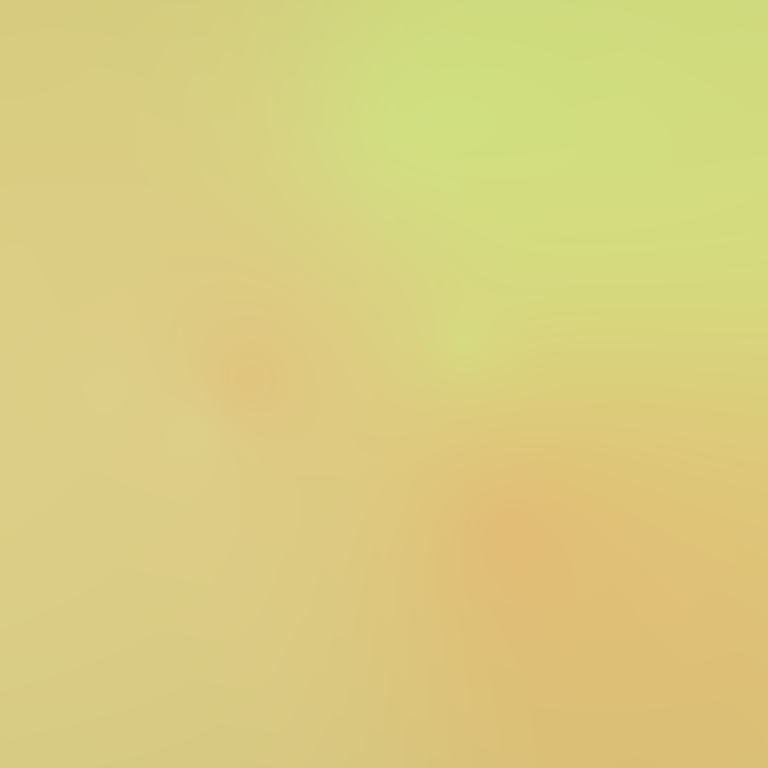
Abstract light effect, smooth gradient from soft yellow to muted green, calm atmosphere, diffuse light, no room, no furniture, no objects.